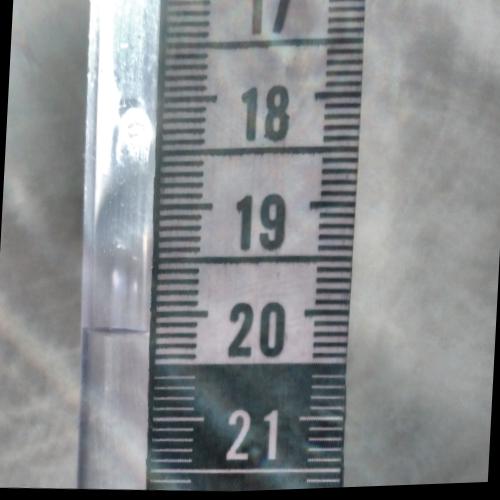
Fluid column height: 20.1 cm